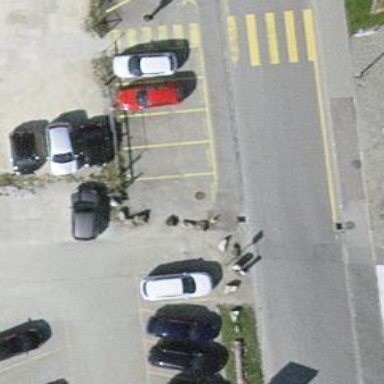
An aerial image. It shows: Block barrier.